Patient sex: M
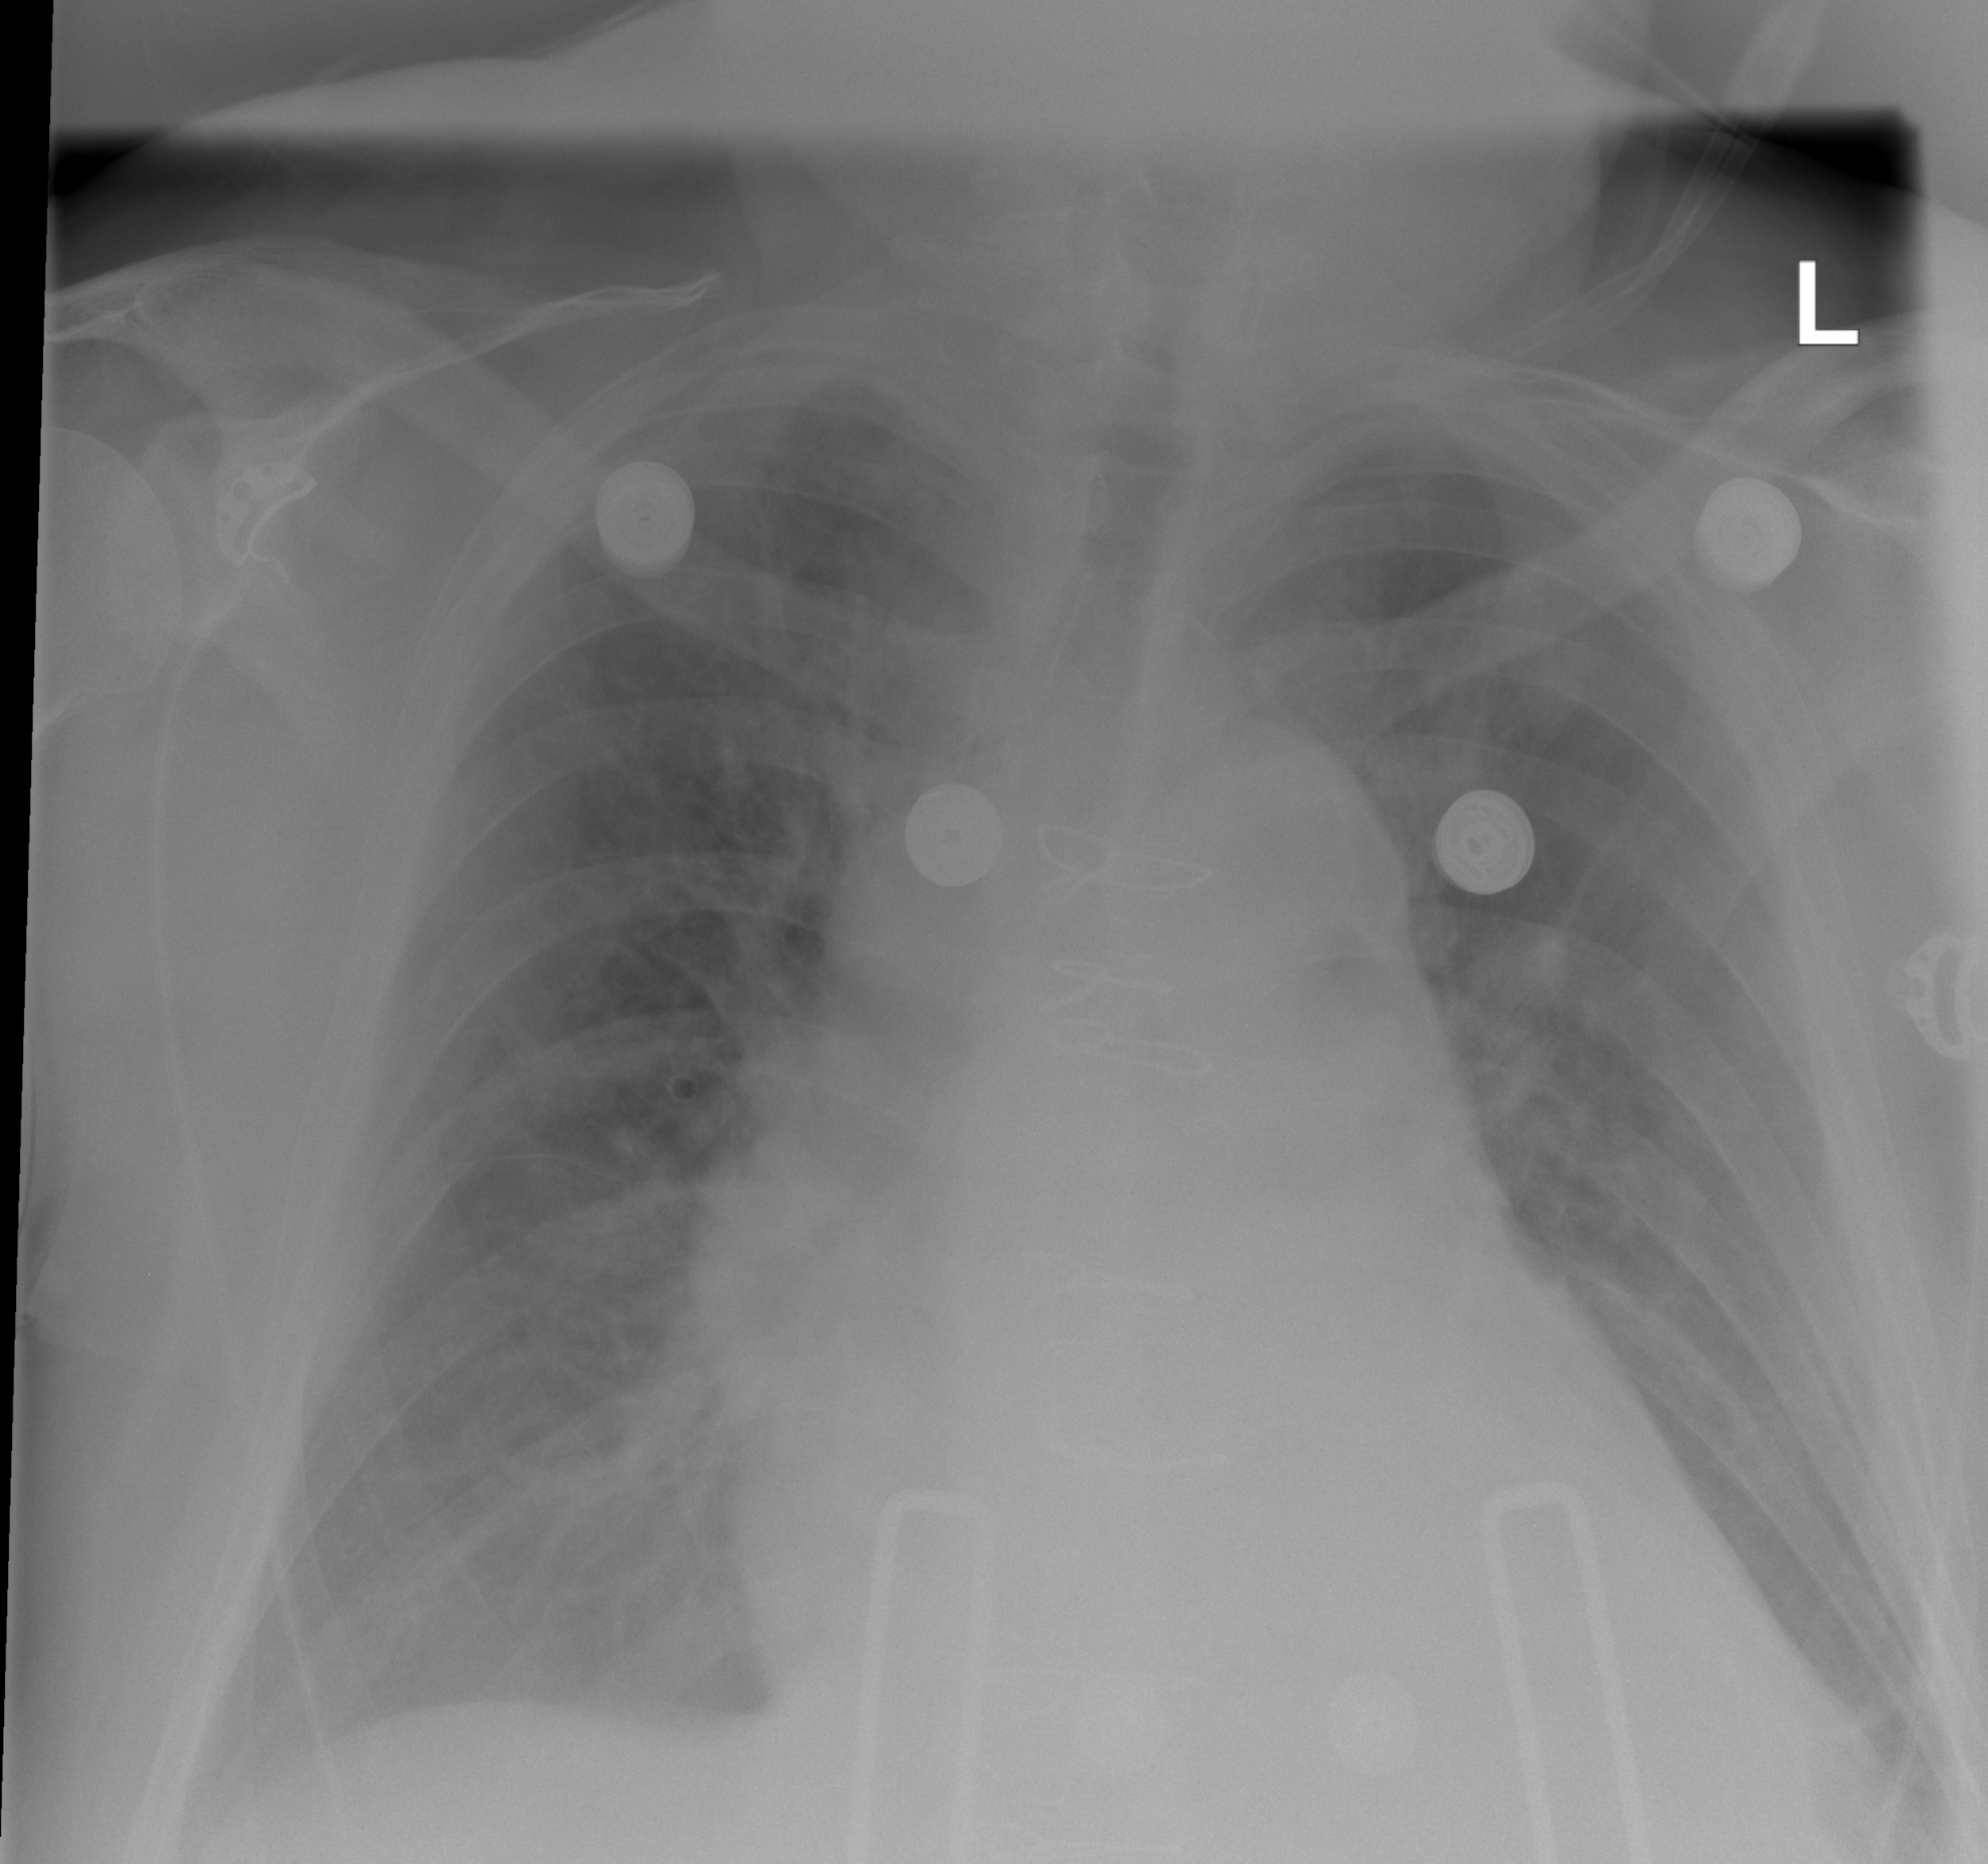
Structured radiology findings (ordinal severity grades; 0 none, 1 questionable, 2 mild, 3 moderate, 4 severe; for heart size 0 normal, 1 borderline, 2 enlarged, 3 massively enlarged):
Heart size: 2
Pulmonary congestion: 1
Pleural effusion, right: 0
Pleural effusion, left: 0
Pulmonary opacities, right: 0
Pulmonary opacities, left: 0
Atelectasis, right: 2
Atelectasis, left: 2